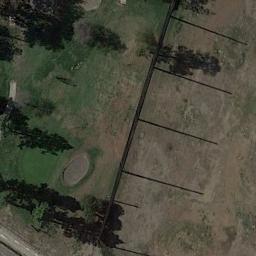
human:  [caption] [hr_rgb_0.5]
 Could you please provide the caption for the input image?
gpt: The golf course has some barrier trees and a sandpit and a river goes through the golf course .

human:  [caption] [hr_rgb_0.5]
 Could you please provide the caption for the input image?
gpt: There are three bunkers and a winding road in this area .

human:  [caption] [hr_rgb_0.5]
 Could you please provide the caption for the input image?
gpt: There is a fence and many trees on a large green lawn on the golf course .

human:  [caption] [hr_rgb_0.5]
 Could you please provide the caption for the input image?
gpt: There are lots of trees beside the golf course .

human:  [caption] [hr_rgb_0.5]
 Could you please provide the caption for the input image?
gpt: There are some trees and a bare lawn on the golf course .